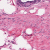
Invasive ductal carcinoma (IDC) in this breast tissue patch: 0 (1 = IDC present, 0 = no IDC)